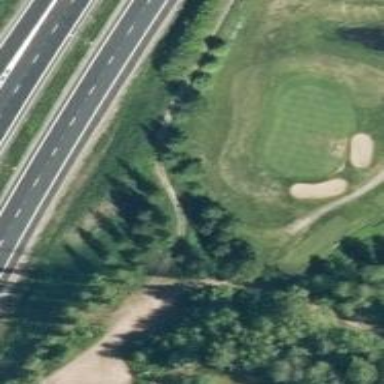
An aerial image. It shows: Service road designated as golf cart path.